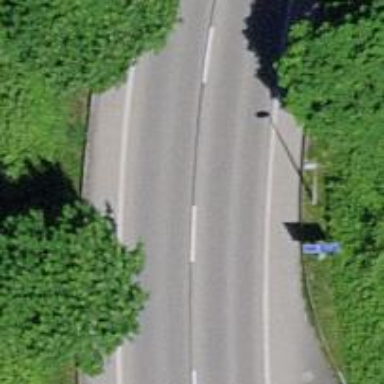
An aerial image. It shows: Tertiary road.